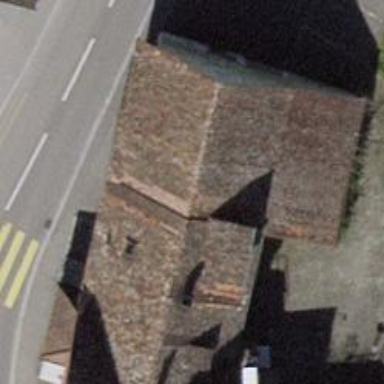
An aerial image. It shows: Restaurant.